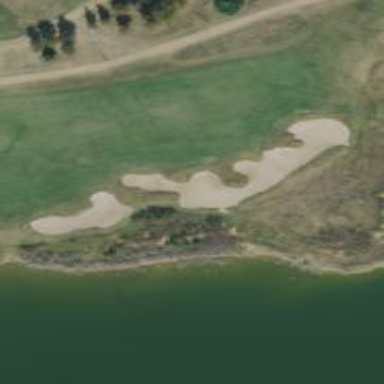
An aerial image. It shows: Golf bunker.